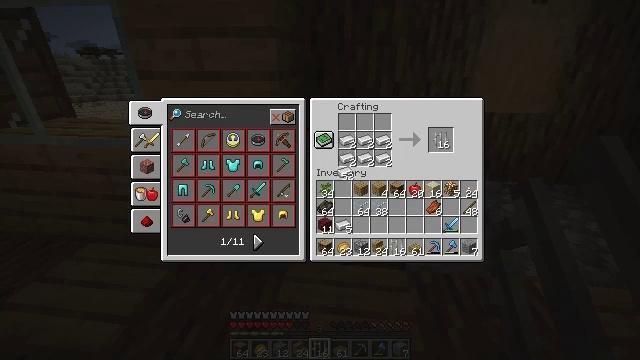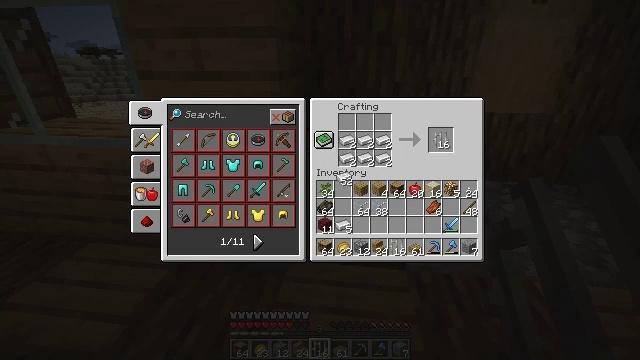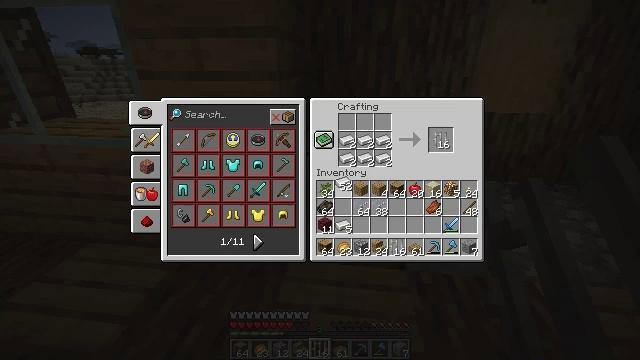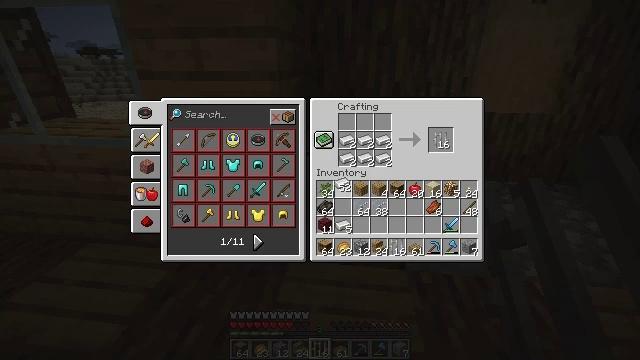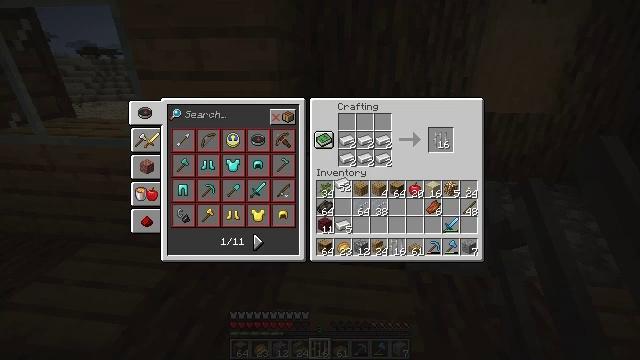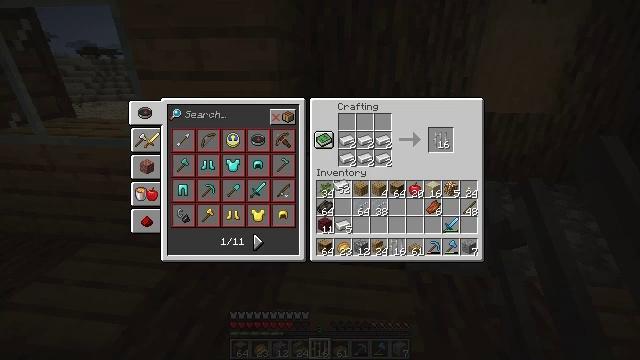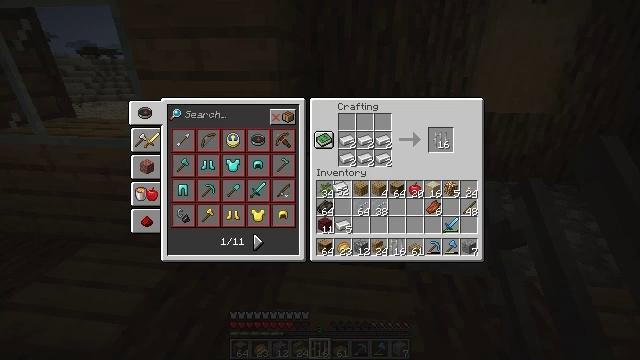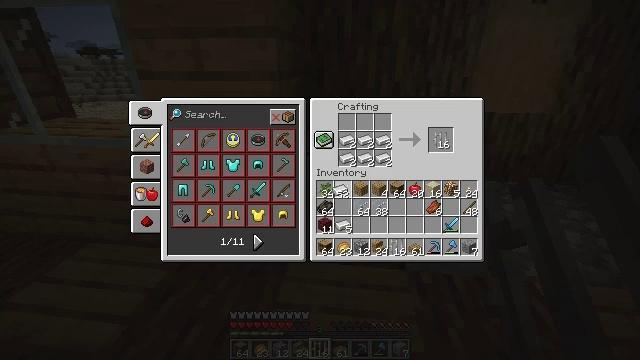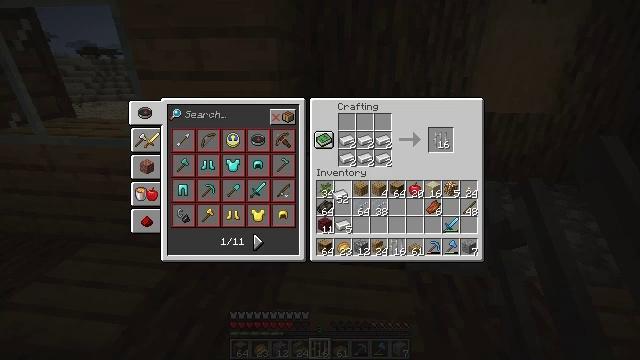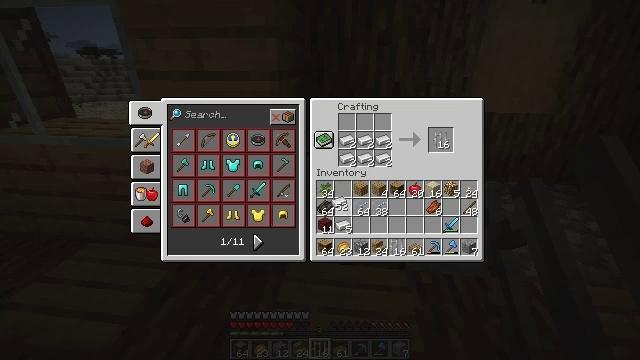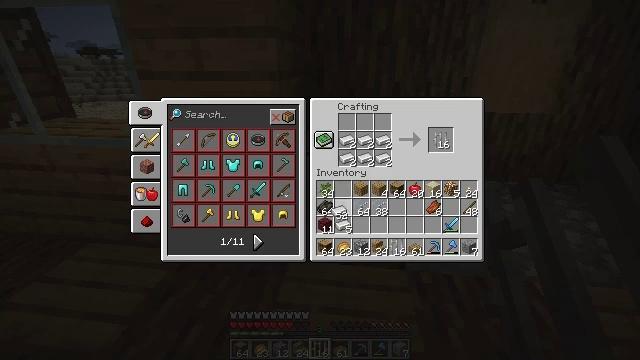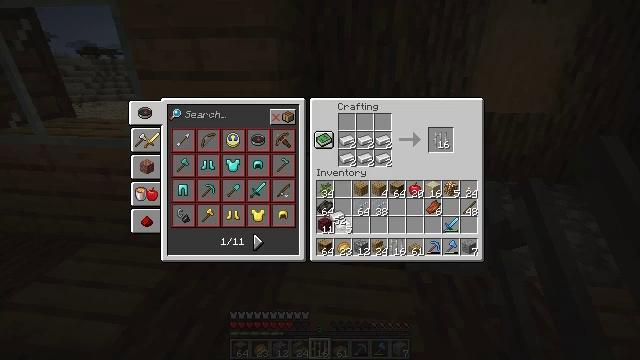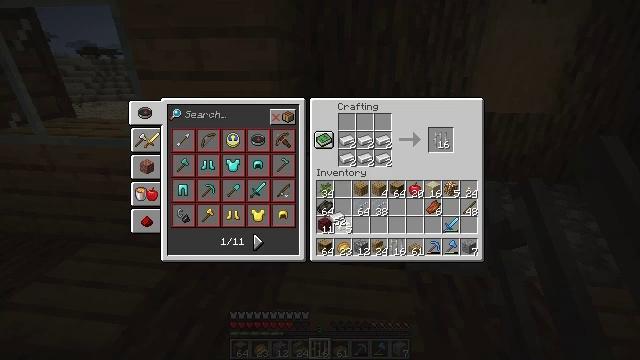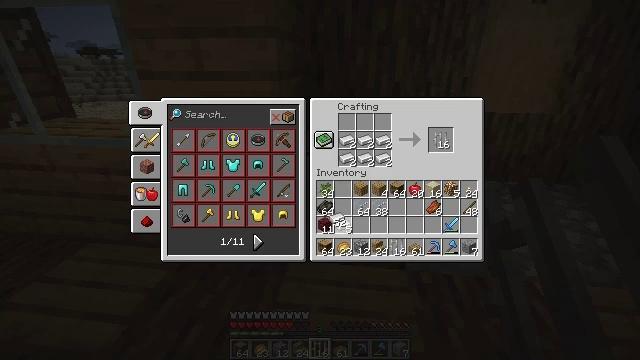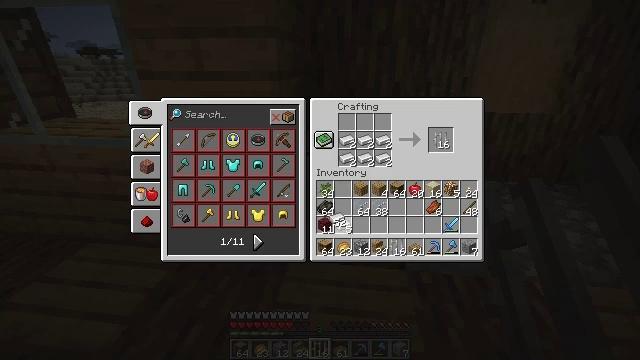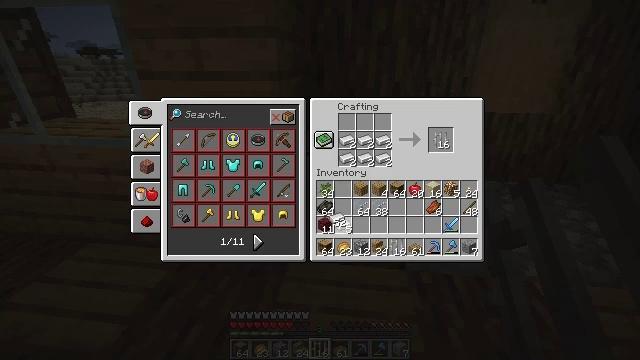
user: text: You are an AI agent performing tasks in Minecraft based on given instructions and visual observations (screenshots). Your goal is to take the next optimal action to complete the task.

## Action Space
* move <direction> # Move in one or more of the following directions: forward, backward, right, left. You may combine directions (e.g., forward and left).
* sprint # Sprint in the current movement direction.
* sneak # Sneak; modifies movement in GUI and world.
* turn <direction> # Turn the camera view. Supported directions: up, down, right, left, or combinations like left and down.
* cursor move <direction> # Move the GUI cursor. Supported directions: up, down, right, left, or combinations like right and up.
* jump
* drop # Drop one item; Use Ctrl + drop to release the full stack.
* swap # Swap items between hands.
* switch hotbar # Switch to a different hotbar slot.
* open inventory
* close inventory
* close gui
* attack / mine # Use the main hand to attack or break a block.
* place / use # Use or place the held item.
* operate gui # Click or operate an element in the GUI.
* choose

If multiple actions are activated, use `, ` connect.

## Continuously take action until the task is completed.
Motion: motion action
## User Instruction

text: Use iron ingots to craft iron bars.
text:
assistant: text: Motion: no_op
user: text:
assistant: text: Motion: no_op
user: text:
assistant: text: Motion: no_op
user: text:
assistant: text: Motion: no_op
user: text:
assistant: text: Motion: no_op
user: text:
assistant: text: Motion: no_op
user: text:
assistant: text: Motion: no_op
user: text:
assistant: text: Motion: no_op
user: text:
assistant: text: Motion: cursor move down
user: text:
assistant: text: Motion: cursor move down
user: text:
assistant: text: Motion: no_op
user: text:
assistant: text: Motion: no_op
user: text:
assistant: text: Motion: no_op
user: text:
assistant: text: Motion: no_op
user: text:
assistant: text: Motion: no_op
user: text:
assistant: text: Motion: no_op
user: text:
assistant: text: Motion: no_op
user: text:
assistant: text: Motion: no_op
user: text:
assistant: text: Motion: no_op
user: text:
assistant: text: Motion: no_op
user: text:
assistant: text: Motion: operate gui
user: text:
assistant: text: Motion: operate gui
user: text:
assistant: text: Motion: operate gui
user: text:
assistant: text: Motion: no_op
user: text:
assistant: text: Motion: no_op
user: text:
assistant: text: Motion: cursor move right
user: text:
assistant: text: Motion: cursor move right
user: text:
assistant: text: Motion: cursor move right and up
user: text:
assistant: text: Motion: cursor move up
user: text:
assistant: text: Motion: cursor move right and up